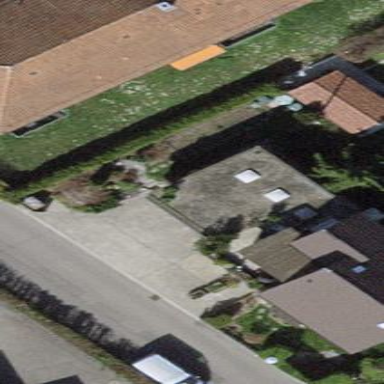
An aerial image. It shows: Flat-roofed garage.